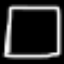
Label: square